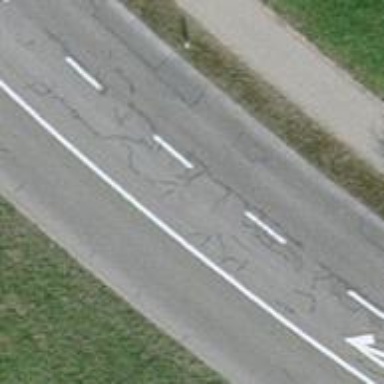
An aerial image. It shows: Asphalt road classified as tertiary.